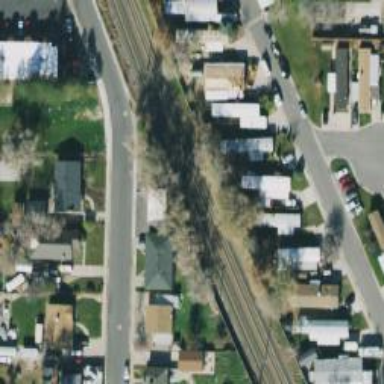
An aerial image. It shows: Light rail railway with electrified contact line.